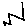
Label: zigzag